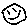
Label: smiley face